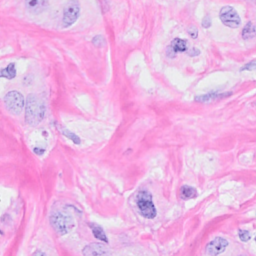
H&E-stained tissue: Breast